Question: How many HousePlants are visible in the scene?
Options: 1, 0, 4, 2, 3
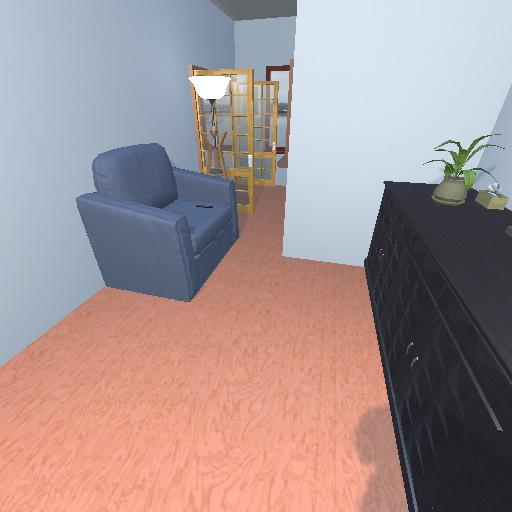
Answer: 1